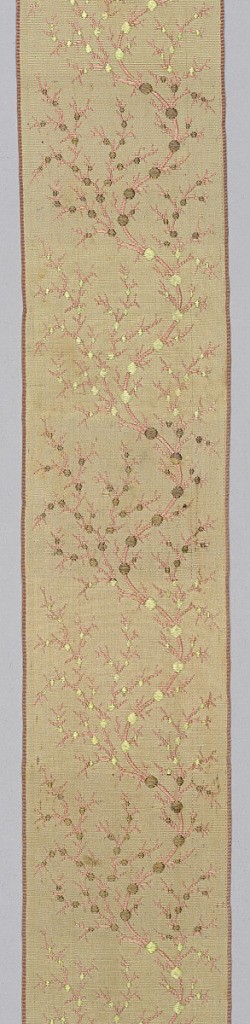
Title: Ribbon
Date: late 19th century
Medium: silk, cotton Technique: plain weave
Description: Neutral-colored ribbon with pink and green scroll design.